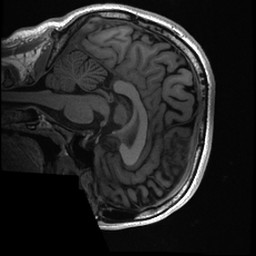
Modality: T1w
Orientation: sagittal
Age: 29
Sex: male